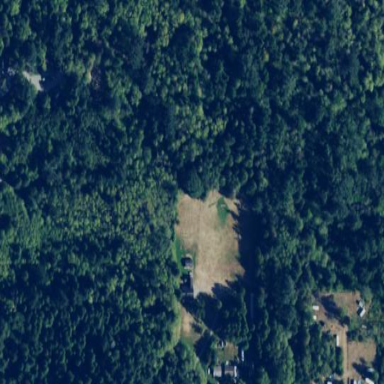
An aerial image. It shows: Summer camp area designated as campsite.